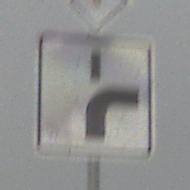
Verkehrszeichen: VerlaufVorfahrtsstrasse8
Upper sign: Vorfahrtsstrasse
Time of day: MorningAfternoon
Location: Outdoor (Nature)
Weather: Overcast
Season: Winter
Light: Natural